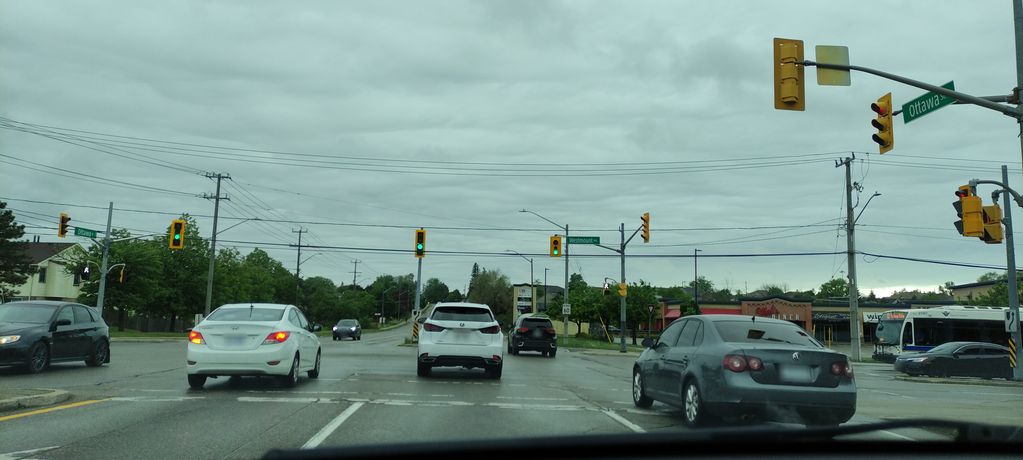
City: kitchener-waterloo